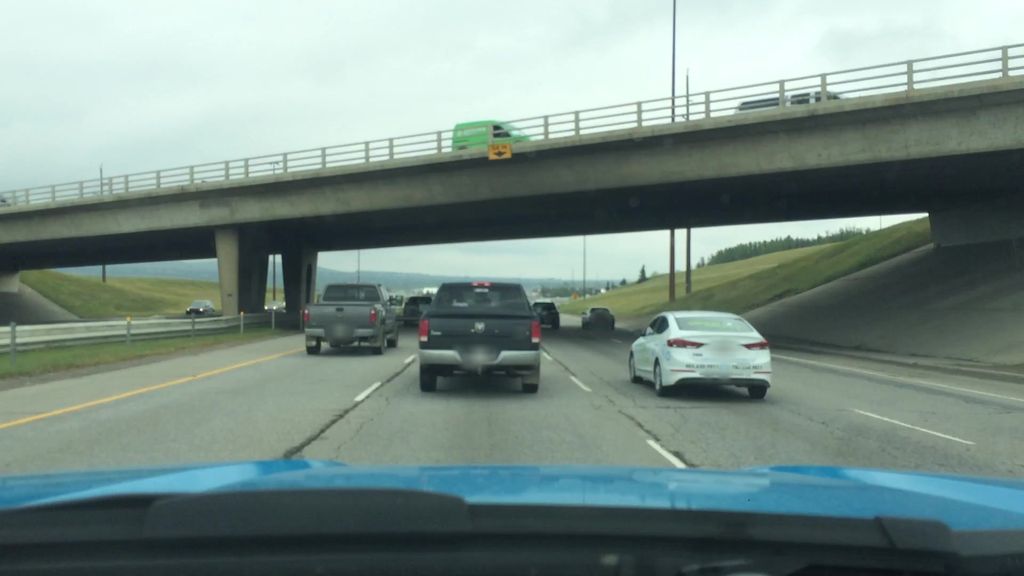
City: calgary